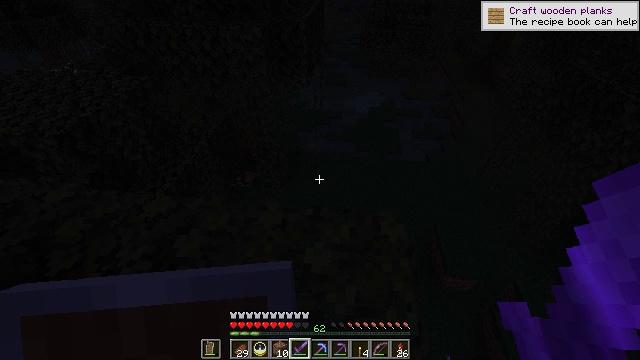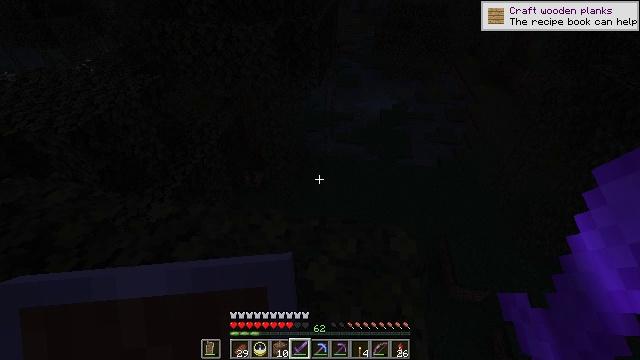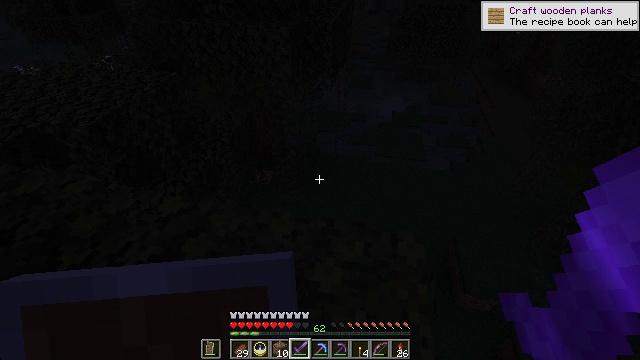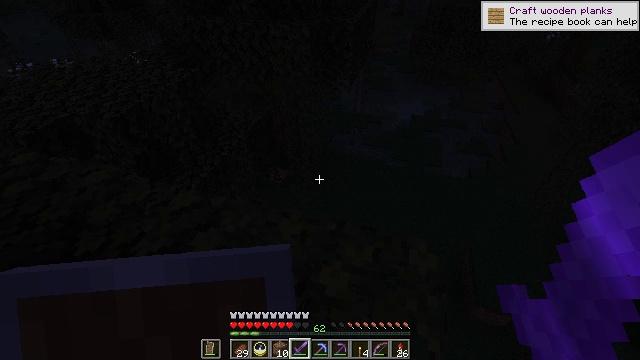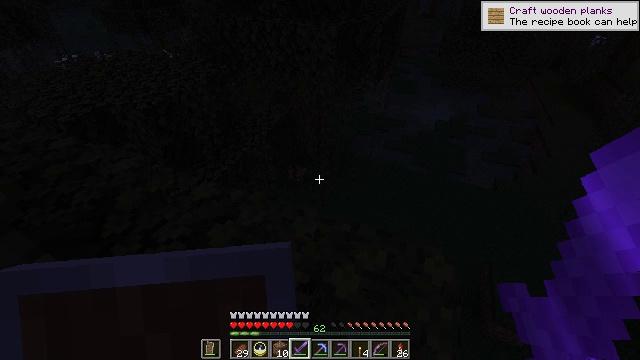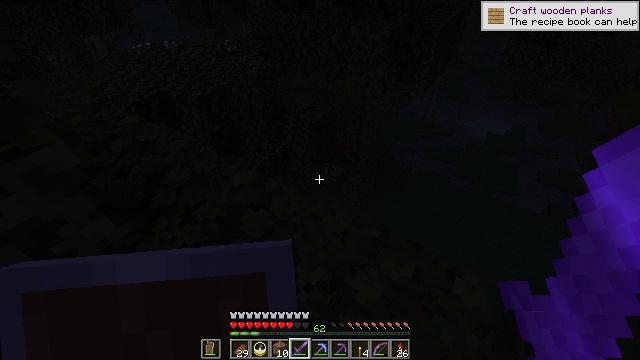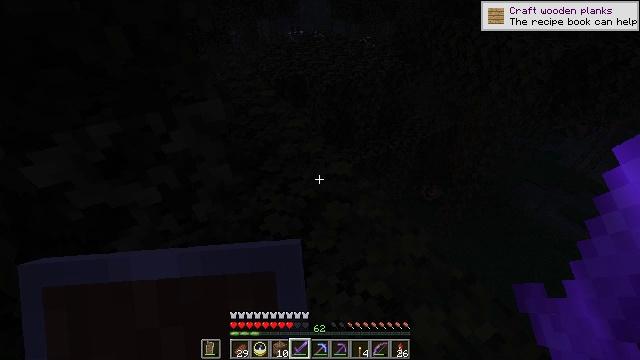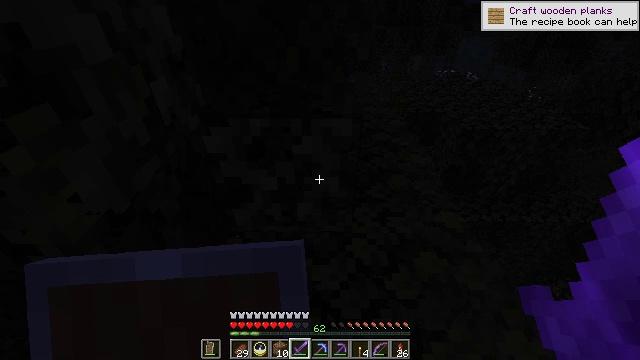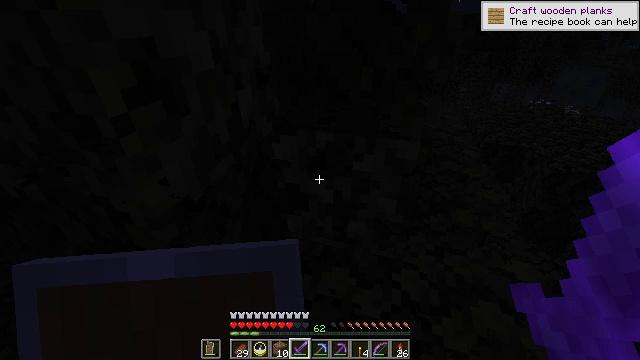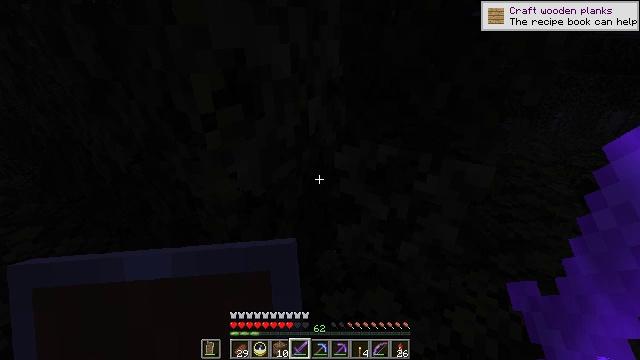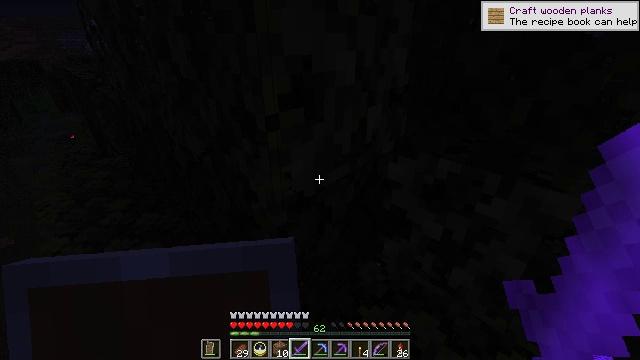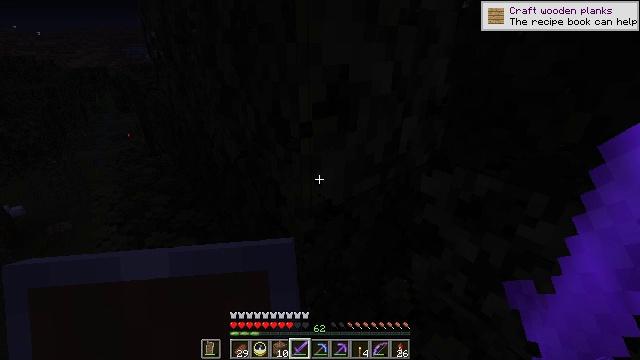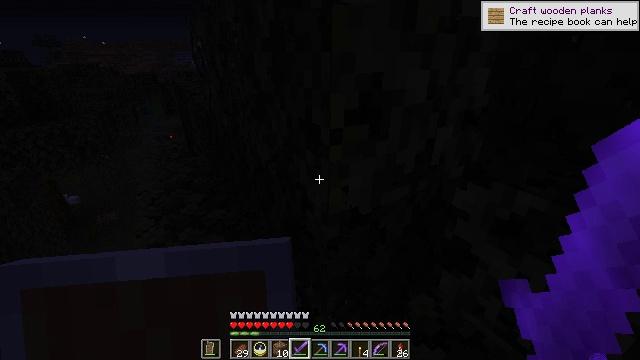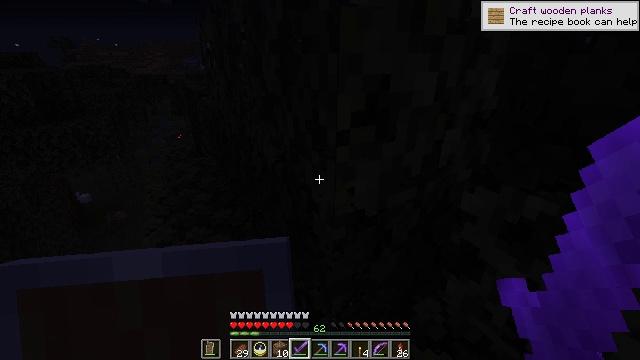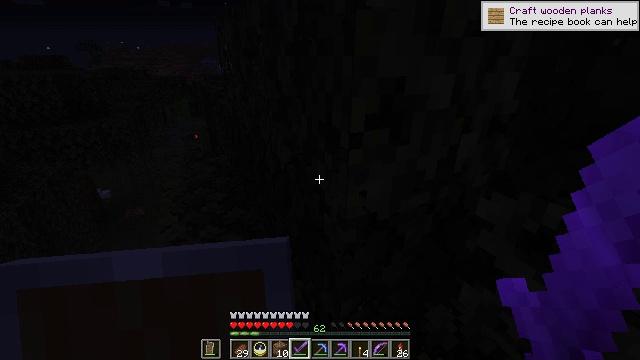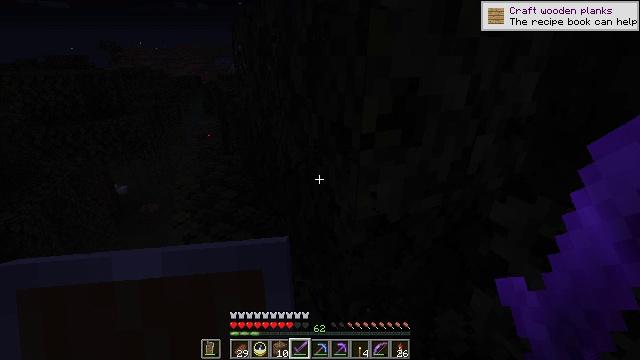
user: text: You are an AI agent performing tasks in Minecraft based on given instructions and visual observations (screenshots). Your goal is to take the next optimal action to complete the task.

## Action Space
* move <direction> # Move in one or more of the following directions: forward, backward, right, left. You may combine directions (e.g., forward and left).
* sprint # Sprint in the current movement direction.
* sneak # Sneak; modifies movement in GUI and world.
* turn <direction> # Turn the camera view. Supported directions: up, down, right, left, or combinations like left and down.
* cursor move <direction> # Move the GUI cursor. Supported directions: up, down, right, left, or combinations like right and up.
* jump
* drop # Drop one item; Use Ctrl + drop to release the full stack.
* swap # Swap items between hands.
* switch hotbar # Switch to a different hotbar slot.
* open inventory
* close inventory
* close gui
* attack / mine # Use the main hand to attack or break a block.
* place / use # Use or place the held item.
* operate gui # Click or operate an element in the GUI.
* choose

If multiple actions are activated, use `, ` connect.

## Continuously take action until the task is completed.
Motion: motion action
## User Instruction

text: Hunt a slime.
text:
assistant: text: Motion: turn left
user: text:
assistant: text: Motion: turn left
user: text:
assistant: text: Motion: turn left
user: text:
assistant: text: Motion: turn left
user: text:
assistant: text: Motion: turn left
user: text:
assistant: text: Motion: turn left
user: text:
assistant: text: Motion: turn left and up
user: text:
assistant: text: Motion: turn left and up
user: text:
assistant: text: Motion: turn left and up
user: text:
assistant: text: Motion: turn left and up
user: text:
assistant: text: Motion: turn left and up
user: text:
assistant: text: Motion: turn left and up
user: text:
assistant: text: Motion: turn left
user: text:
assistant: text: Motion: turn left
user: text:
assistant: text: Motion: turn left
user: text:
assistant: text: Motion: turn left
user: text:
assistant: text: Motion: turn left
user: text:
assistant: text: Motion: turn left
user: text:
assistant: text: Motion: turn left
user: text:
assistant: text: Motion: no_op
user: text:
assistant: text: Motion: no_op
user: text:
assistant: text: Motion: no_op
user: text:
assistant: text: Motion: move forward
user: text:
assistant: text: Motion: move forward
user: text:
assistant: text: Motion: move forward, turn right
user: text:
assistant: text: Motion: move forward
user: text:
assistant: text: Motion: move forward
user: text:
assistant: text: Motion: move forward
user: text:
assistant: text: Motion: move forward
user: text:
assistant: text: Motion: move forward, turn right